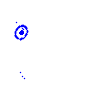
Particle: electron